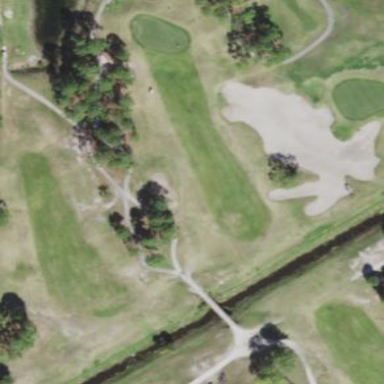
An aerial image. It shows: Golf bunker filled with natural sand.